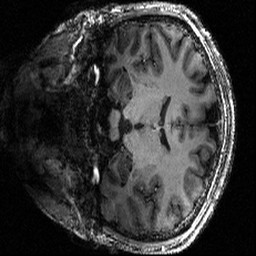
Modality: T1w
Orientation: coronal
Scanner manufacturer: siemens
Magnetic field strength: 6.98 T
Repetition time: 2.5 s
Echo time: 0.00274 s